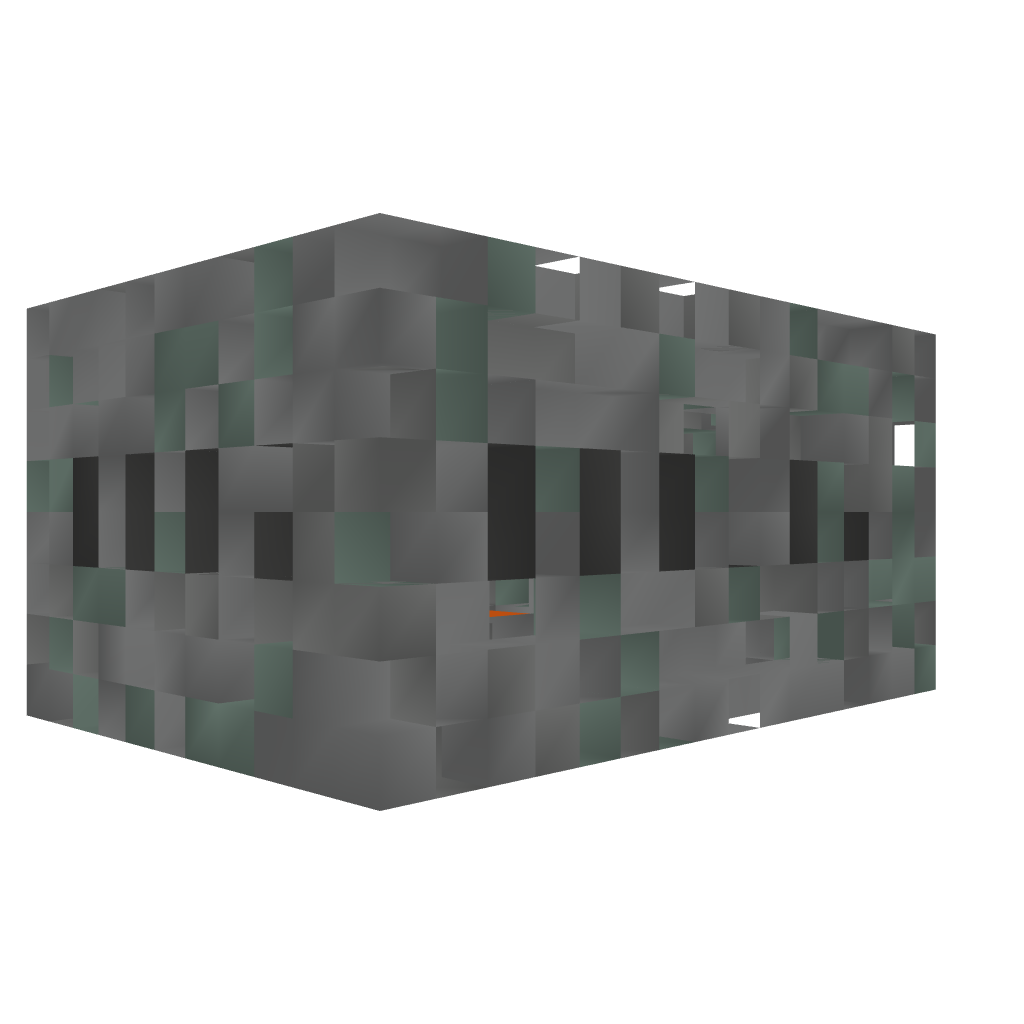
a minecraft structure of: The End Portal Room